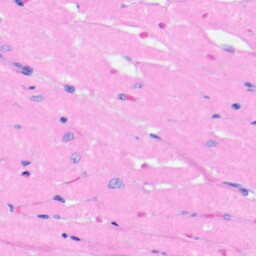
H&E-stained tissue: Heart